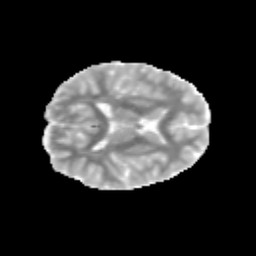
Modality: MD
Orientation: axial
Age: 12
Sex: female
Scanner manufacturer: siemens
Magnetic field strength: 3 T
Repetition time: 3.8 s
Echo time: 0.07 s